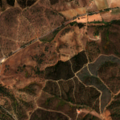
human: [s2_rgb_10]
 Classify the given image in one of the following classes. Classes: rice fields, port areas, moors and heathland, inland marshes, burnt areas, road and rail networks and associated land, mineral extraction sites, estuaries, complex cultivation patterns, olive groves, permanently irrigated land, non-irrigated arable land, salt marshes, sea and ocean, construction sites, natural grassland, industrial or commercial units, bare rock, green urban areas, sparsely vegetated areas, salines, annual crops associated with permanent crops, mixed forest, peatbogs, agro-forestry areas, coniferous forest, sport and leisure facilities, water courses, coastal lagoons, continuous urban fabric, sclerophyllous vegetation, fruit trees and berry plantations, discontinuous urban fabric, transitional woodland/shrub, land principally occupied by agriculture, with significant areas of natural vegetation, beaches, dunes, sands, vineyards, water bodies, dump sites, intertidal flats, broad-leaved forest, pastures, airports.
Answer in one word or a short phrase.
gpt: complex cultivation patterns, agro-forestry areas, broad-leaved forest, transitional woodland/shrub